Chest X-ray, AP view. Patient: 49 years old, sex M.
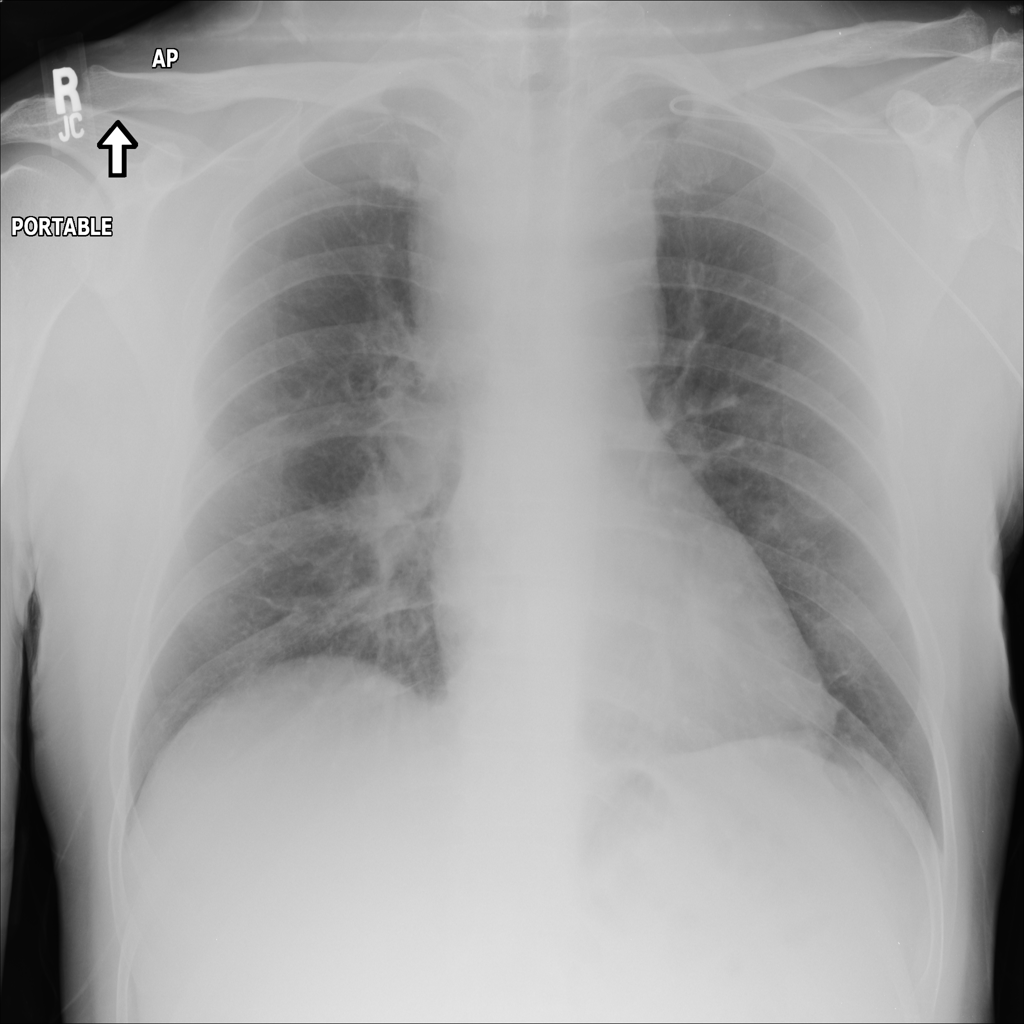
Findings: No Finding